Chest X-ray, PA view. Patient: 60 years old, sex F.
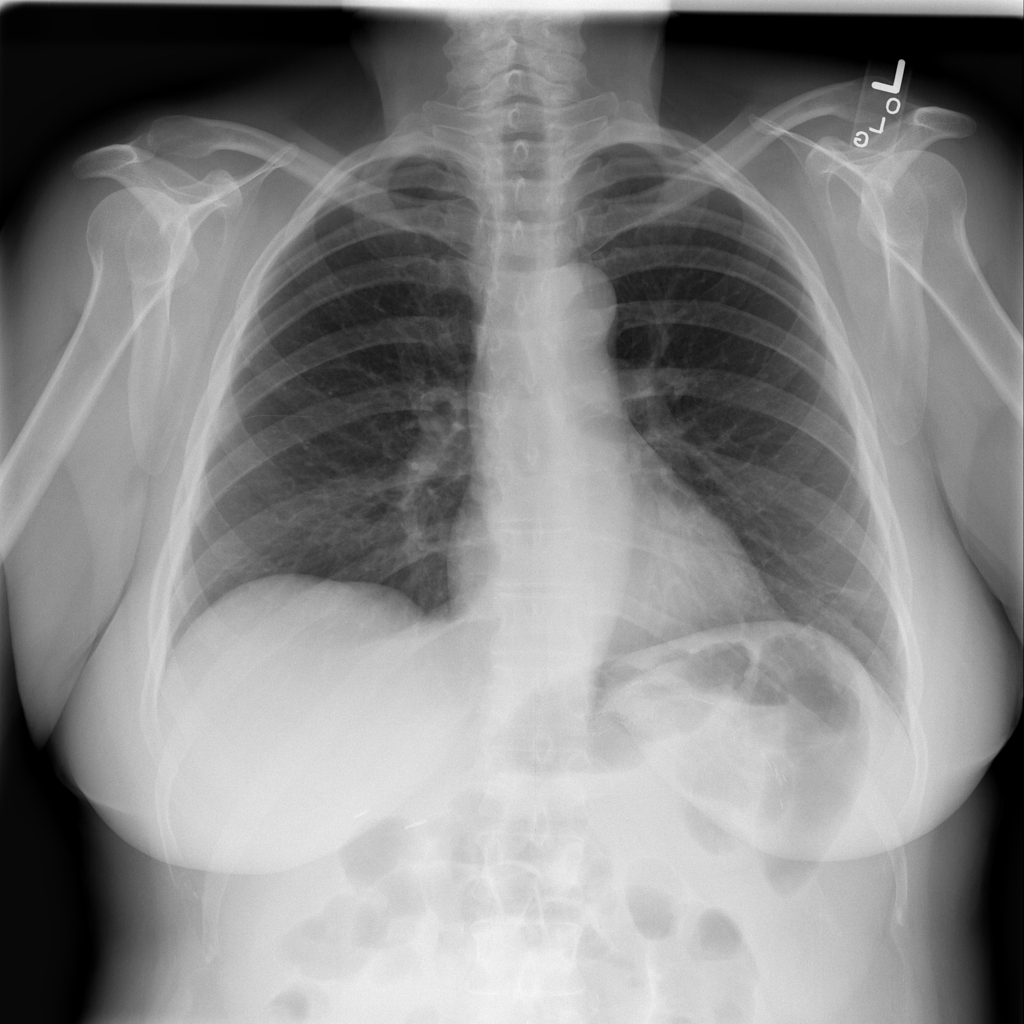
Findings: No Finding